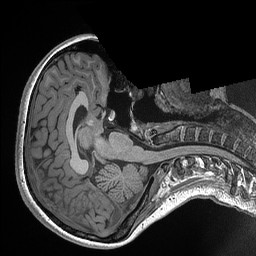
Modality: T1w
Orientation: axial
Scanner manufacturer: siemens
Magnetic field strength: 3 T
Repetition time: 2.3 s
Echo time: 0.00298 s